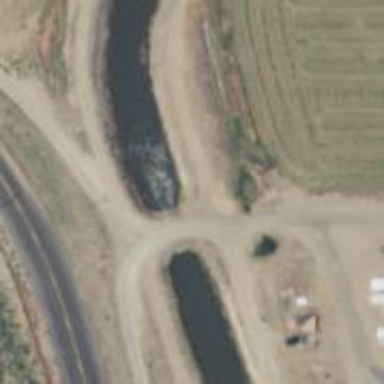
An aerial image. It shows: Canal culvert running through tunnel.